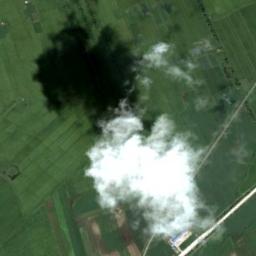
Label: cloud